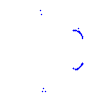
Particle: proton